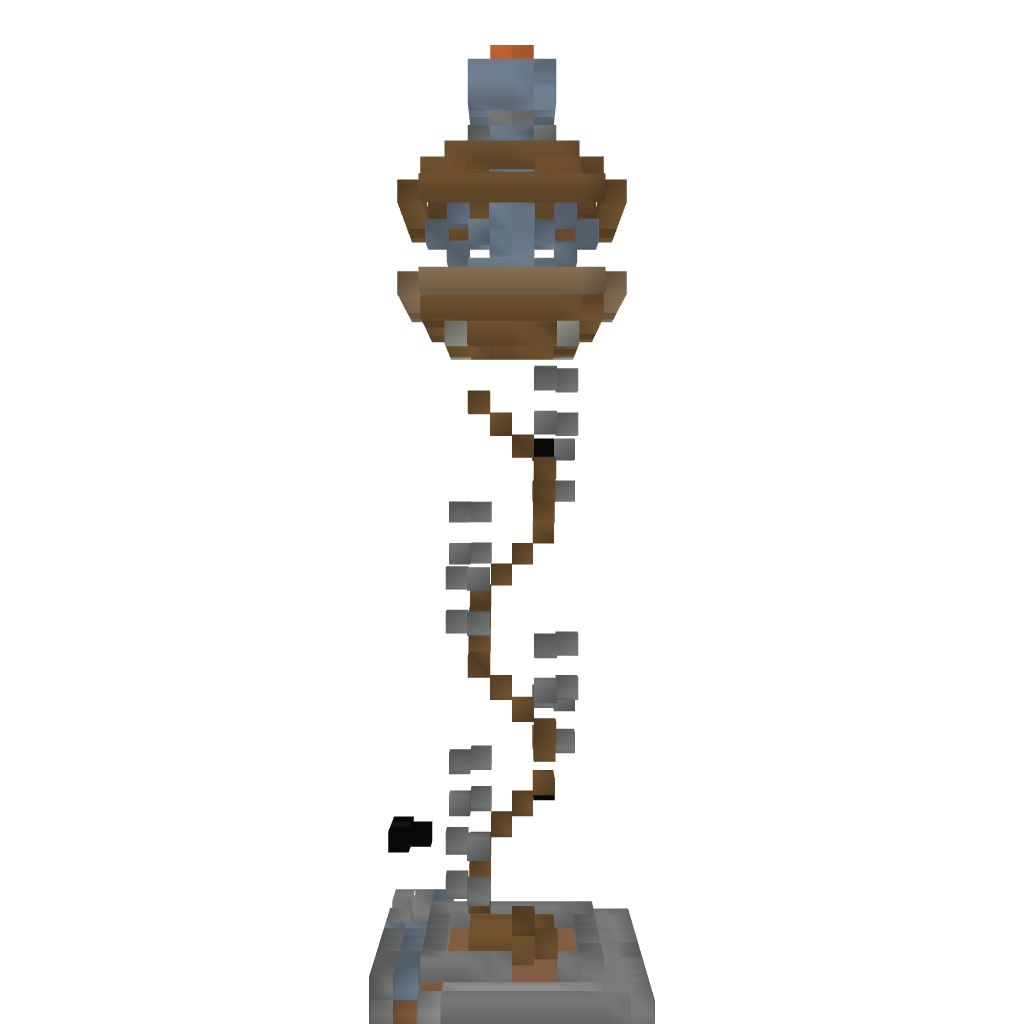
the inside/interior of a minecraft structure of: Wood and Stone Watchtower